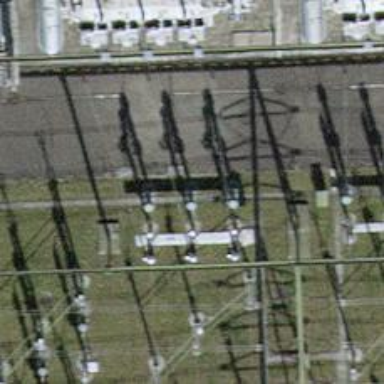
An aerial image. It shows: Insulator used in power equipment.